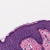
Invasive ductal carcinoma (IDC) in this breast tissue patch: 0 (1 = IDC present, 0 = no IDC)